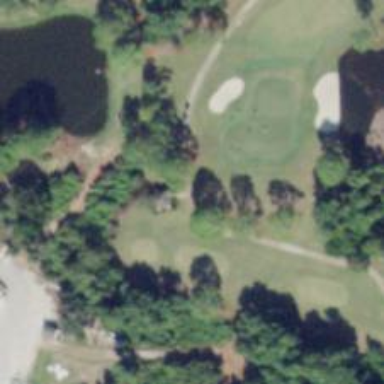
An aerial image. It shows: Path for both roads and golfers.